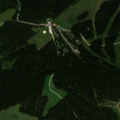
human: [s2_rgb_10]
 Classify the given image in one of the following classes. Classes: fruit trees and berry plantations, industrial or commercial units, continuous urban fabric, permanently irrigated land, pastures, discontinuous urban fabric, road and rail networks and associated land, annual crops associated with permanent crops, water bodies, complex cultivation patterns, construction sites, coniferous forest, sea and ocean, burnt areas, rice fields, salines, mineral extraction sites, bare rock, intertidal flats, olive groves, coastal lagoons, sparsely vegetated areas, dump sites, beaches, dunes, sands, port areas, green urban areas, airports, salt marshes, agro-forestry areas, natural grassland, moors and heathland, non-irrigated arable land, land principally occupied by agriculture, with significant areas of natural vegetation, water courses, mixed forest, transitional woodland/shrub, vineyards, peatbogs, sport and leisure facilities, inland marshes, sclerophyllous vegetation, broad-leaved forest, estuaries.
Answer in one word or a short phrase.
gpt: sport and leisure facilities, pastures, coniferous forest